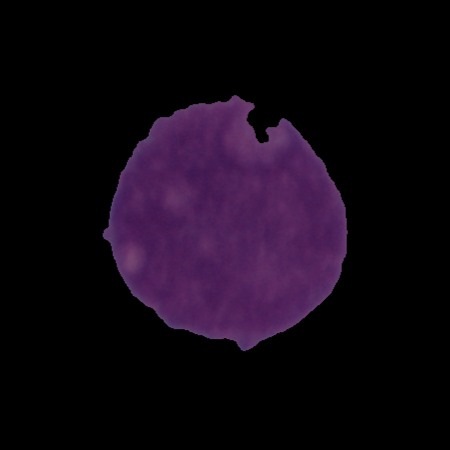
Label: cancer